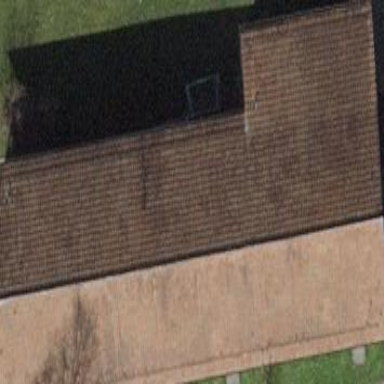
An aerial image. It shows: School building.